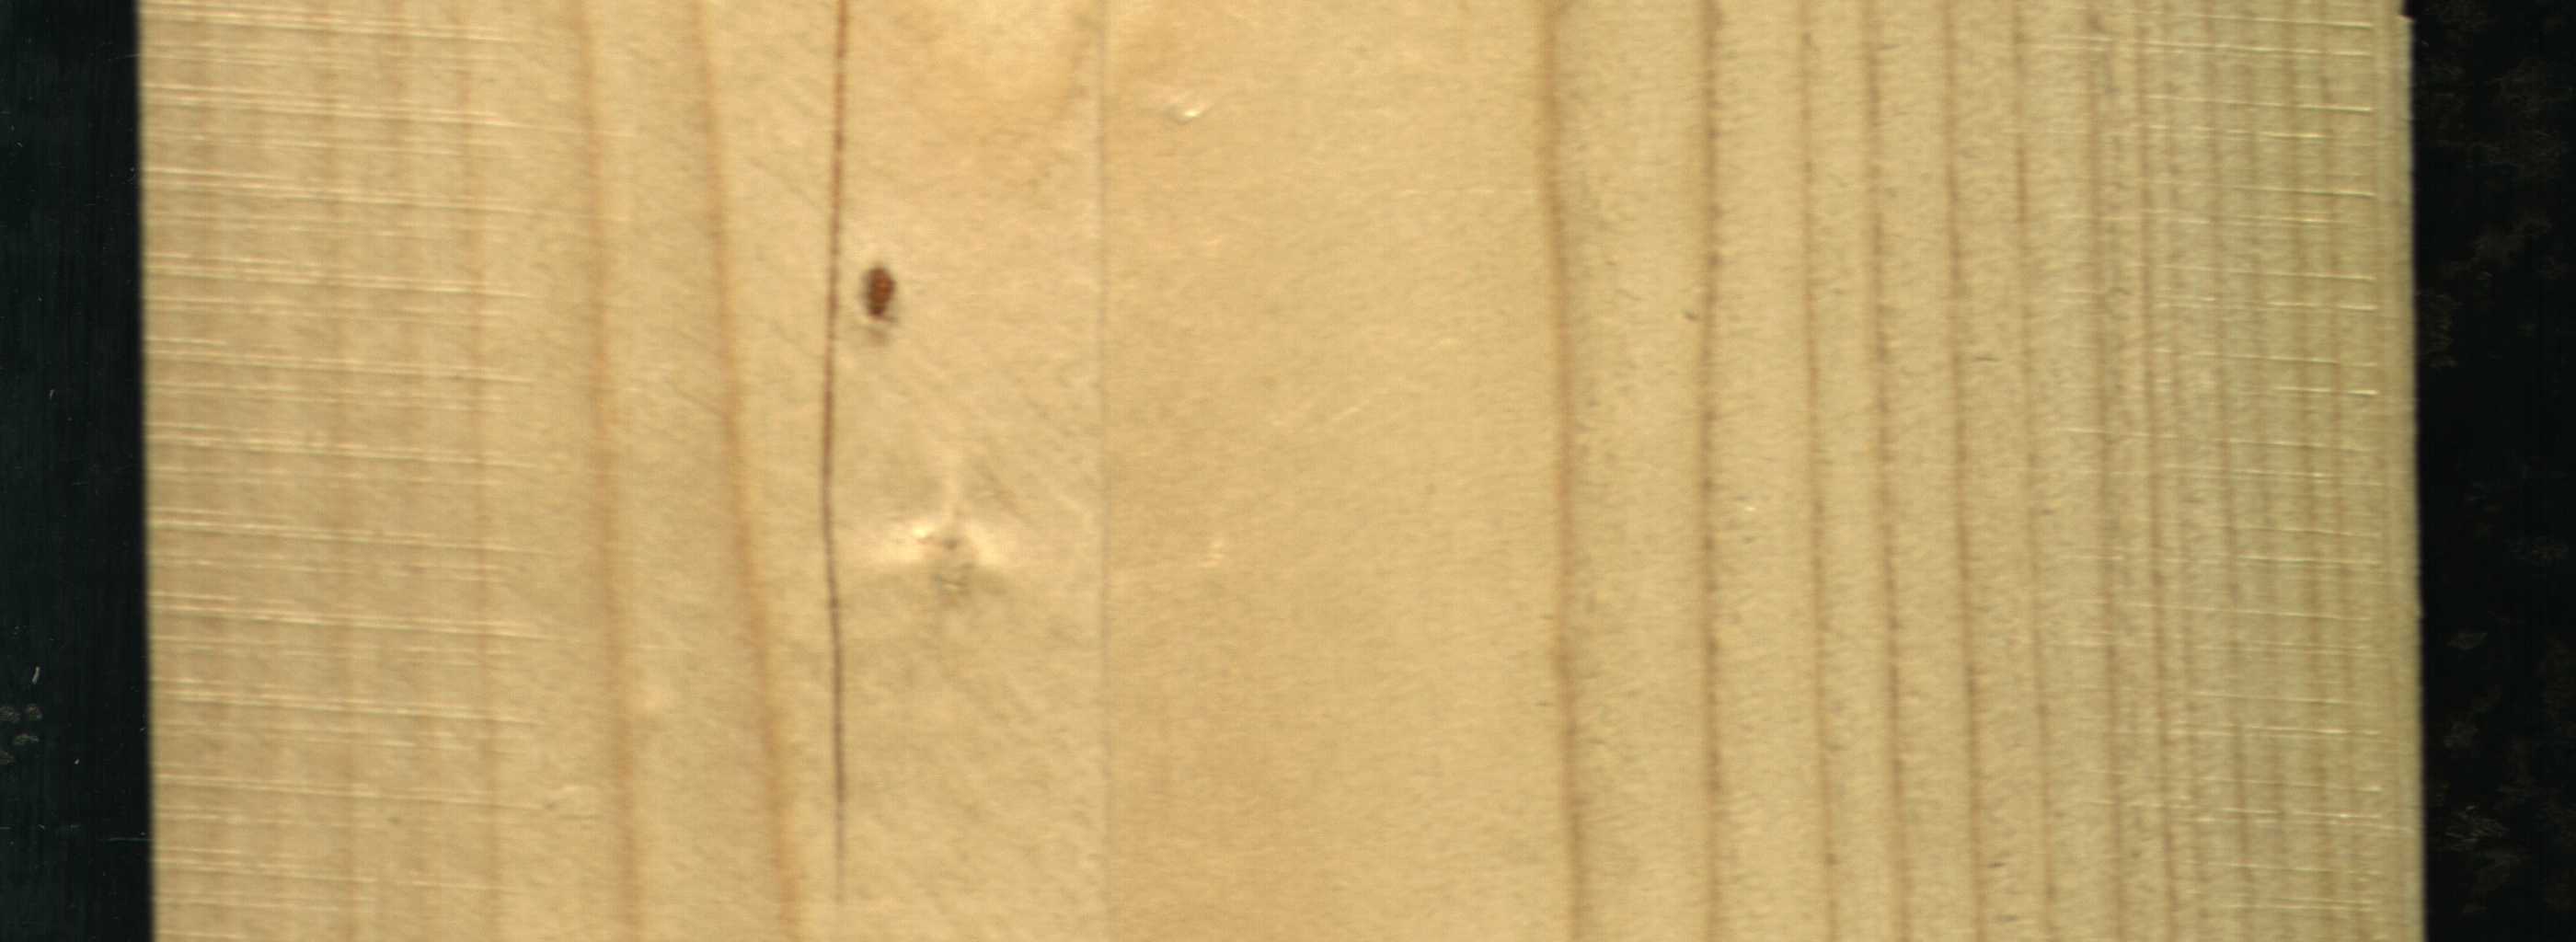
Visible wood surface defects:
resin